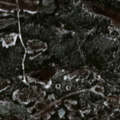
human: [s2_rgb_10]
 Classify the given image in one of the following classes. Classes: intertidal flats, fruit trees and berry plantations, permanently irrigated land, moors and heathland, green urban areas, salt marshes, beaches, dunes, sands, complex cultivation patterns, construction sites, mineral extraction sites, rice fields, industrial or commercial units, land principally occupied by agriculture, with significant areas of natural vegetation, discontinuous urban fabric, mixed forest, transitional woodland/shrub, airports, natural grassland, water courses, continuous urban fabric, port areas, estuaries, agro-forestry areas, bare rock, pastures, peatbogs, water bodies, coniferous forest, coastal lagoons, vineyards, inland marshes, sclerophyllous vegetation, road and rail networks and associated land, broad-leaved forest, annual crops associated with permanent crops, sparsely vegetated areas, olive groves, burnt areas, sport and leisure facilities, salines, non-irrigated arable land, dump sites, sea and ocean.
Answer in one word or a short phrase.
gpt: coniferous forest, transitional woodland/shrub